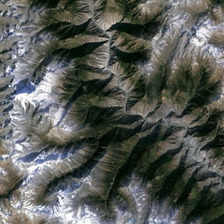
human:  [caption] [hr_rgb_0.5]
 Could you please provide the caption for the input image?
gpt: the top of the mountain is covered with snow .

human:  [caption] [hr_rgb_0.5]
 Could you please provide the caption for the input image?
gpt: the mountain is very high and covers a large area .

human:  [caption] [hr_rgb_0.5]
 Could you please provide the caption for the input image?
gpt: the top of the mountain is covered with snow .

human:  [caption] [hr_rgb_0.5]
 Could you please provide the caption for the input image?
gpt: the mountain is very high and covers a large area .

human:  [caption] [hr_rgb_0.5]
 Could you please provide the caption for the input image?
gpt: the top of the mountain is covered with snow .